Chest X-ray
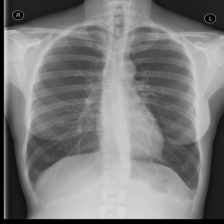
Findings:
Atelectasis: negative
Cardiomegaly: negative
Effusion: negative
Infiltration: negative
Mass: negative
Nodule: negative
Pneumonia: negative
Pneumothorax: negative
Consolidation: negative
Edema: negative
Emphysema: negative
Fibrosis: negative
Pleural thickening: negative
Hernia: negative